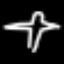
Label: airplane